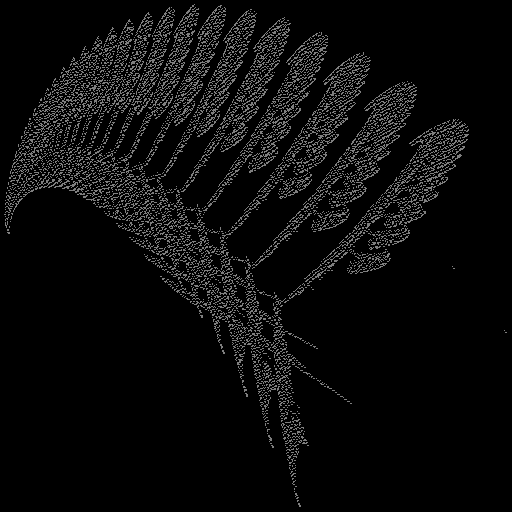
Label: newyorkfern